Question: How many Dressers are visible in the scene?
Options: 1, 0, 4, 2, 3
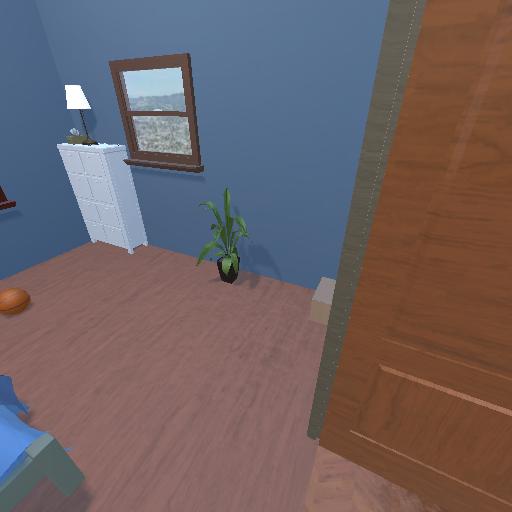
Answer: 1